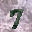
Label: 7